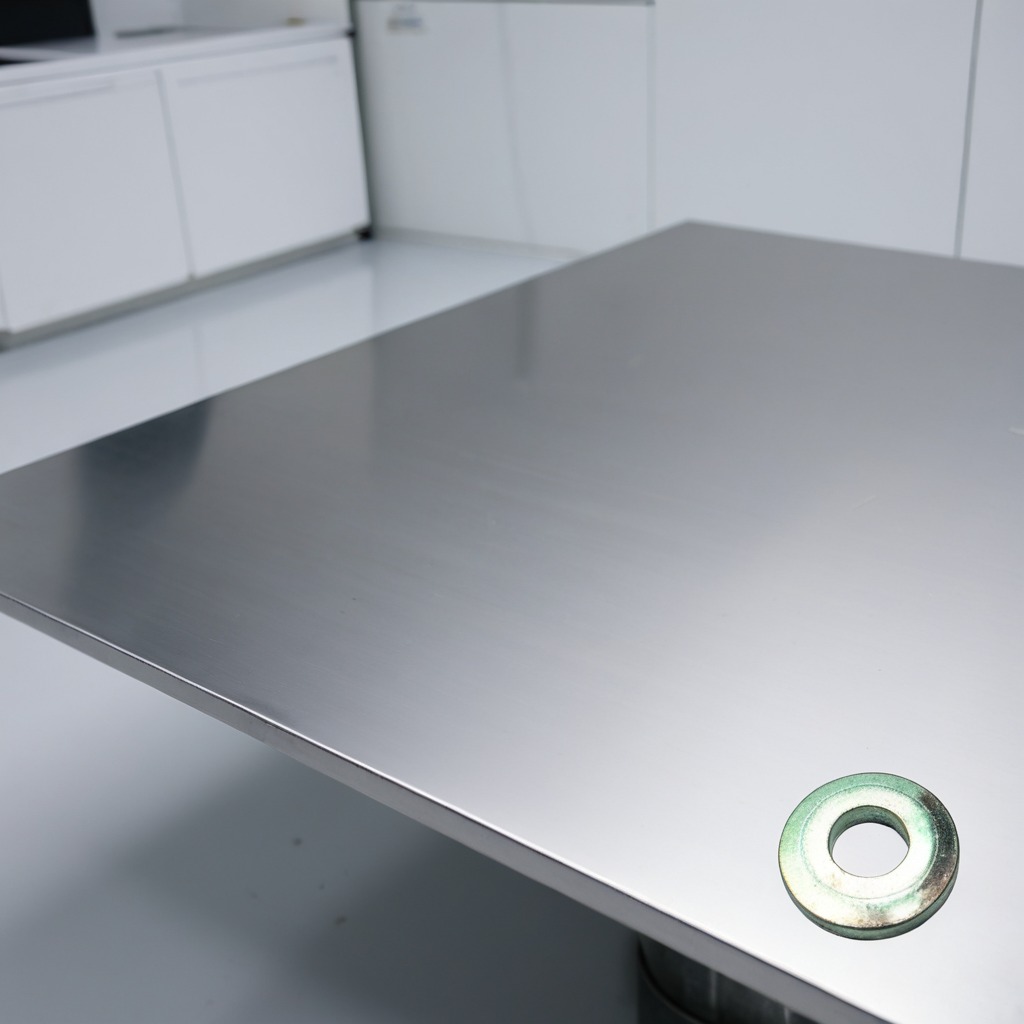
A flat metal washer lies on the stainless steel table.